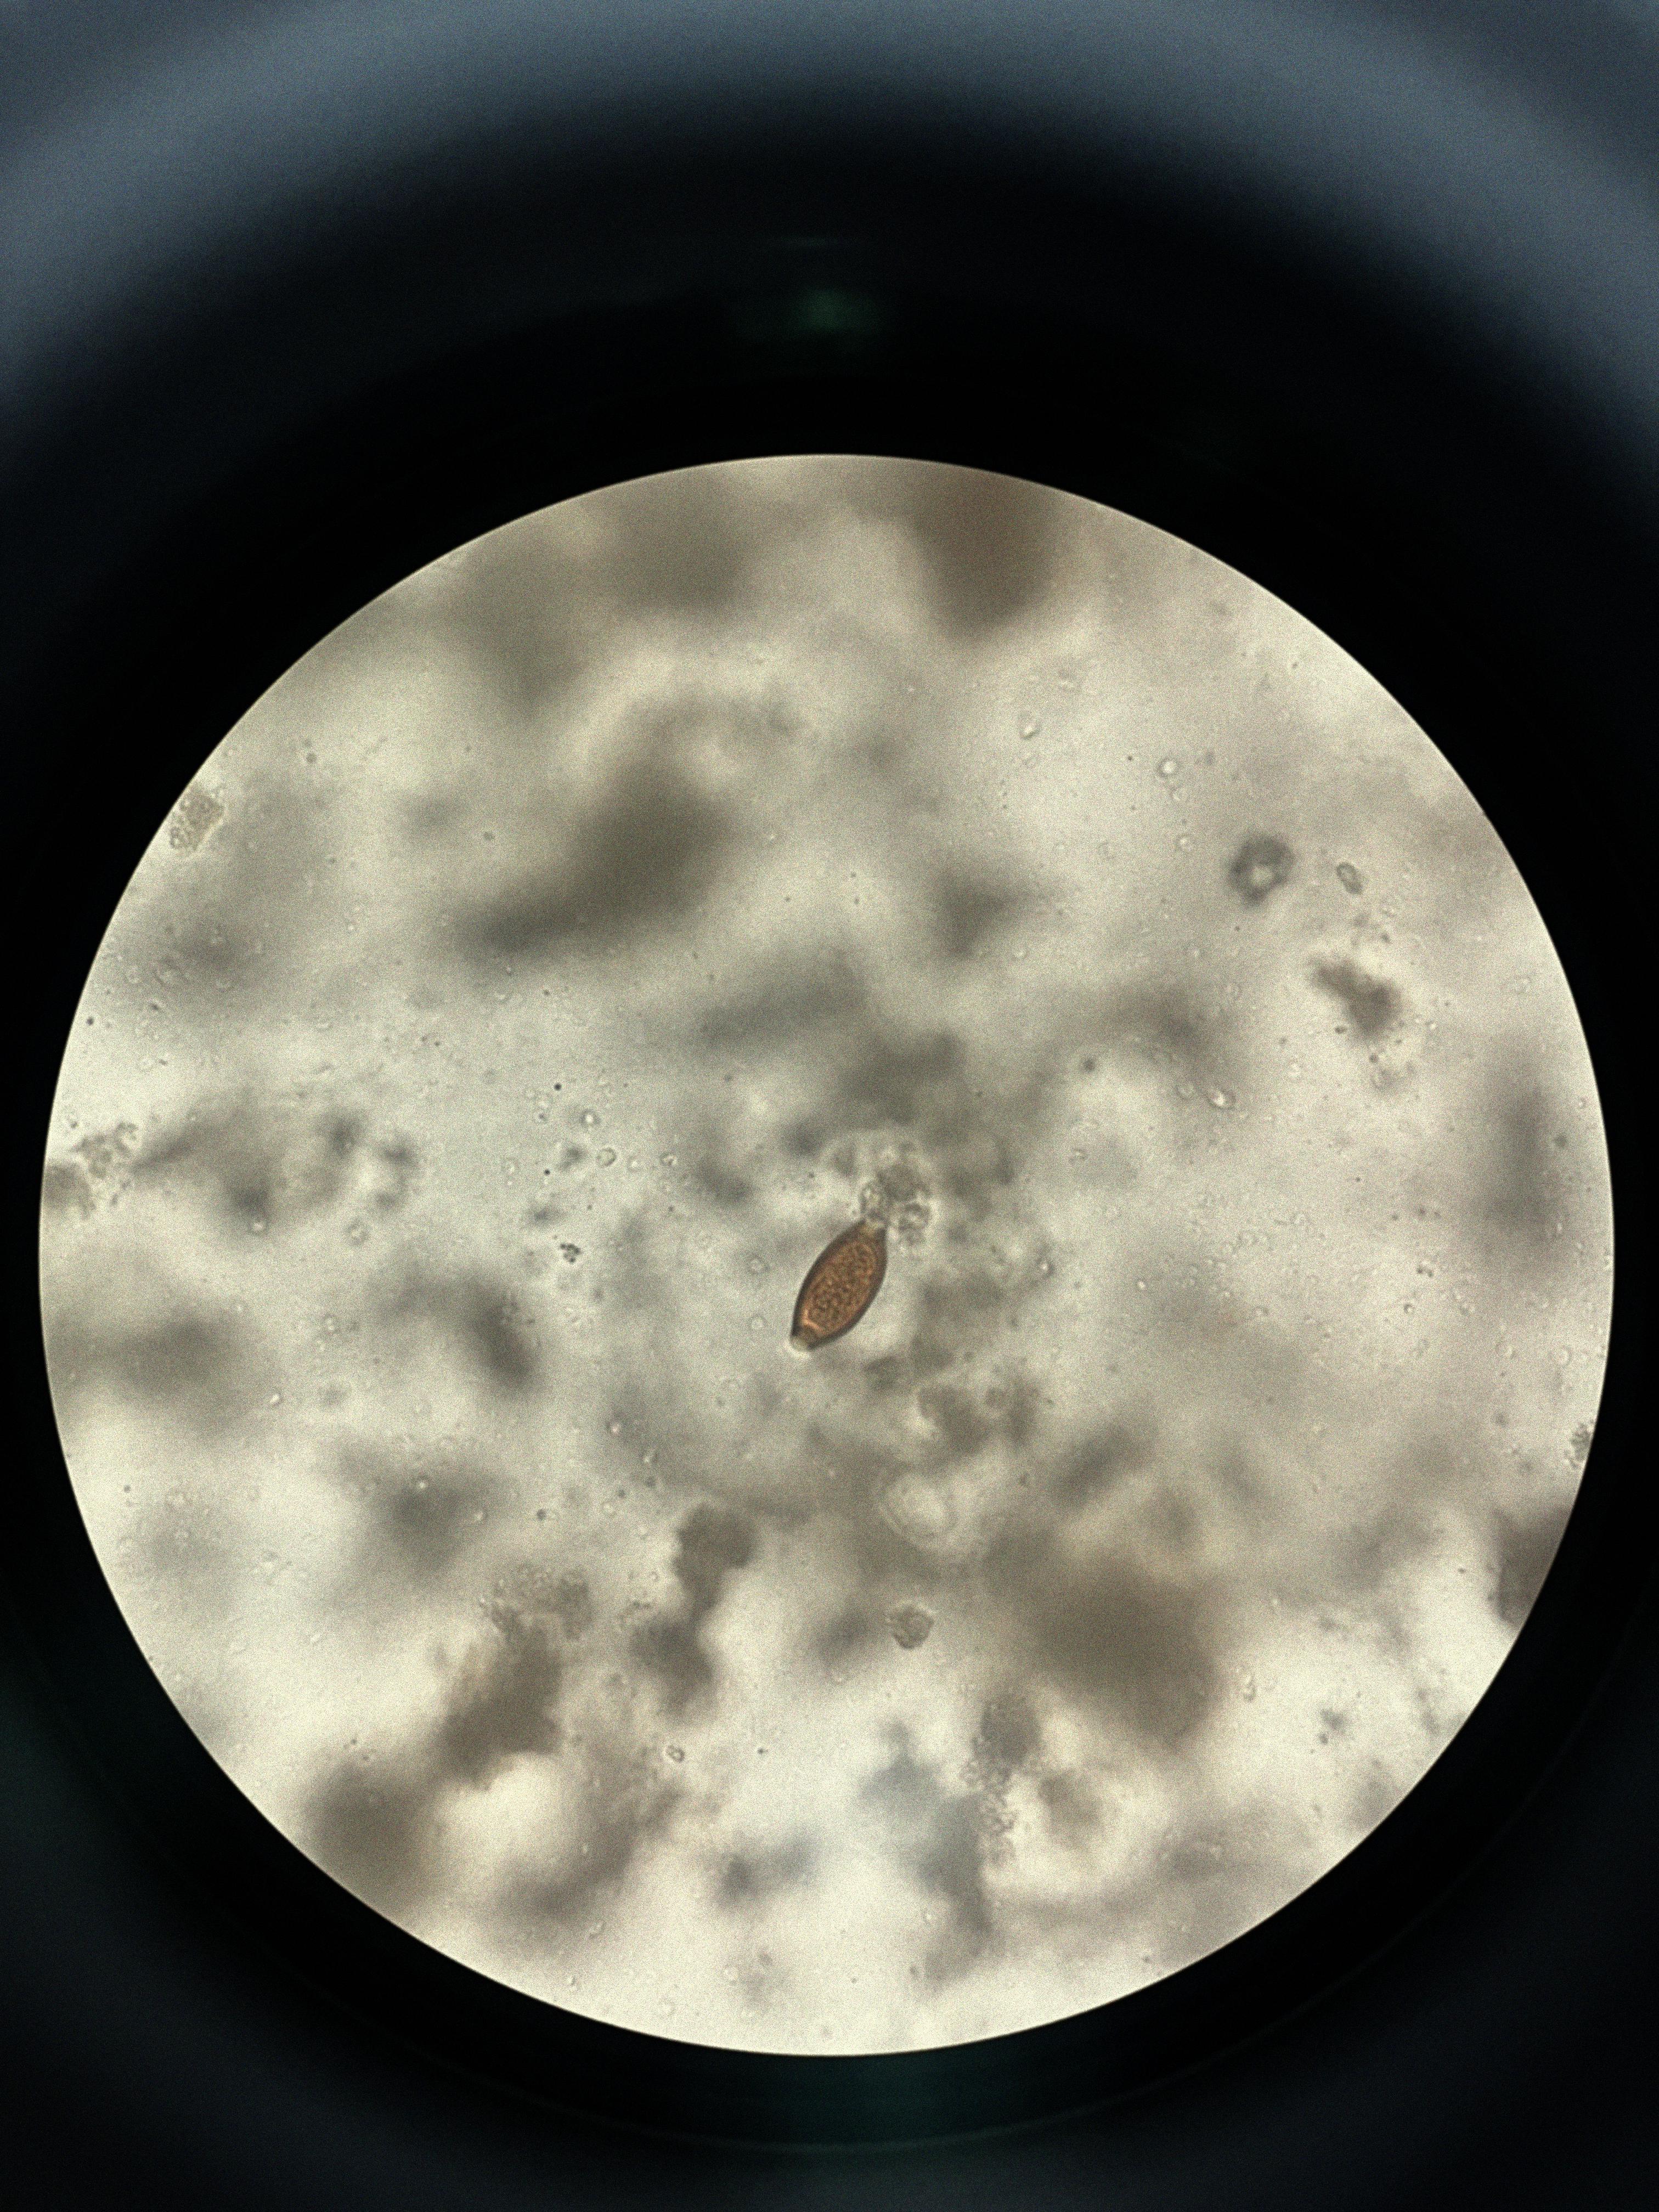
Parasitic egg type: Trichuris trichiura